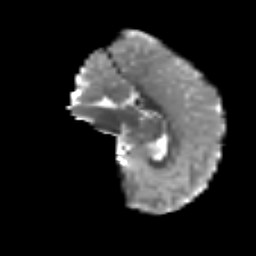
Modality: T2w
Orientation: sagittal
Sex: male
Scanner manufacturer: siemens
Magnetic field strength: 3 T
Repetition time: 5 s
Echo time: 0.071 s